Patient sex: M
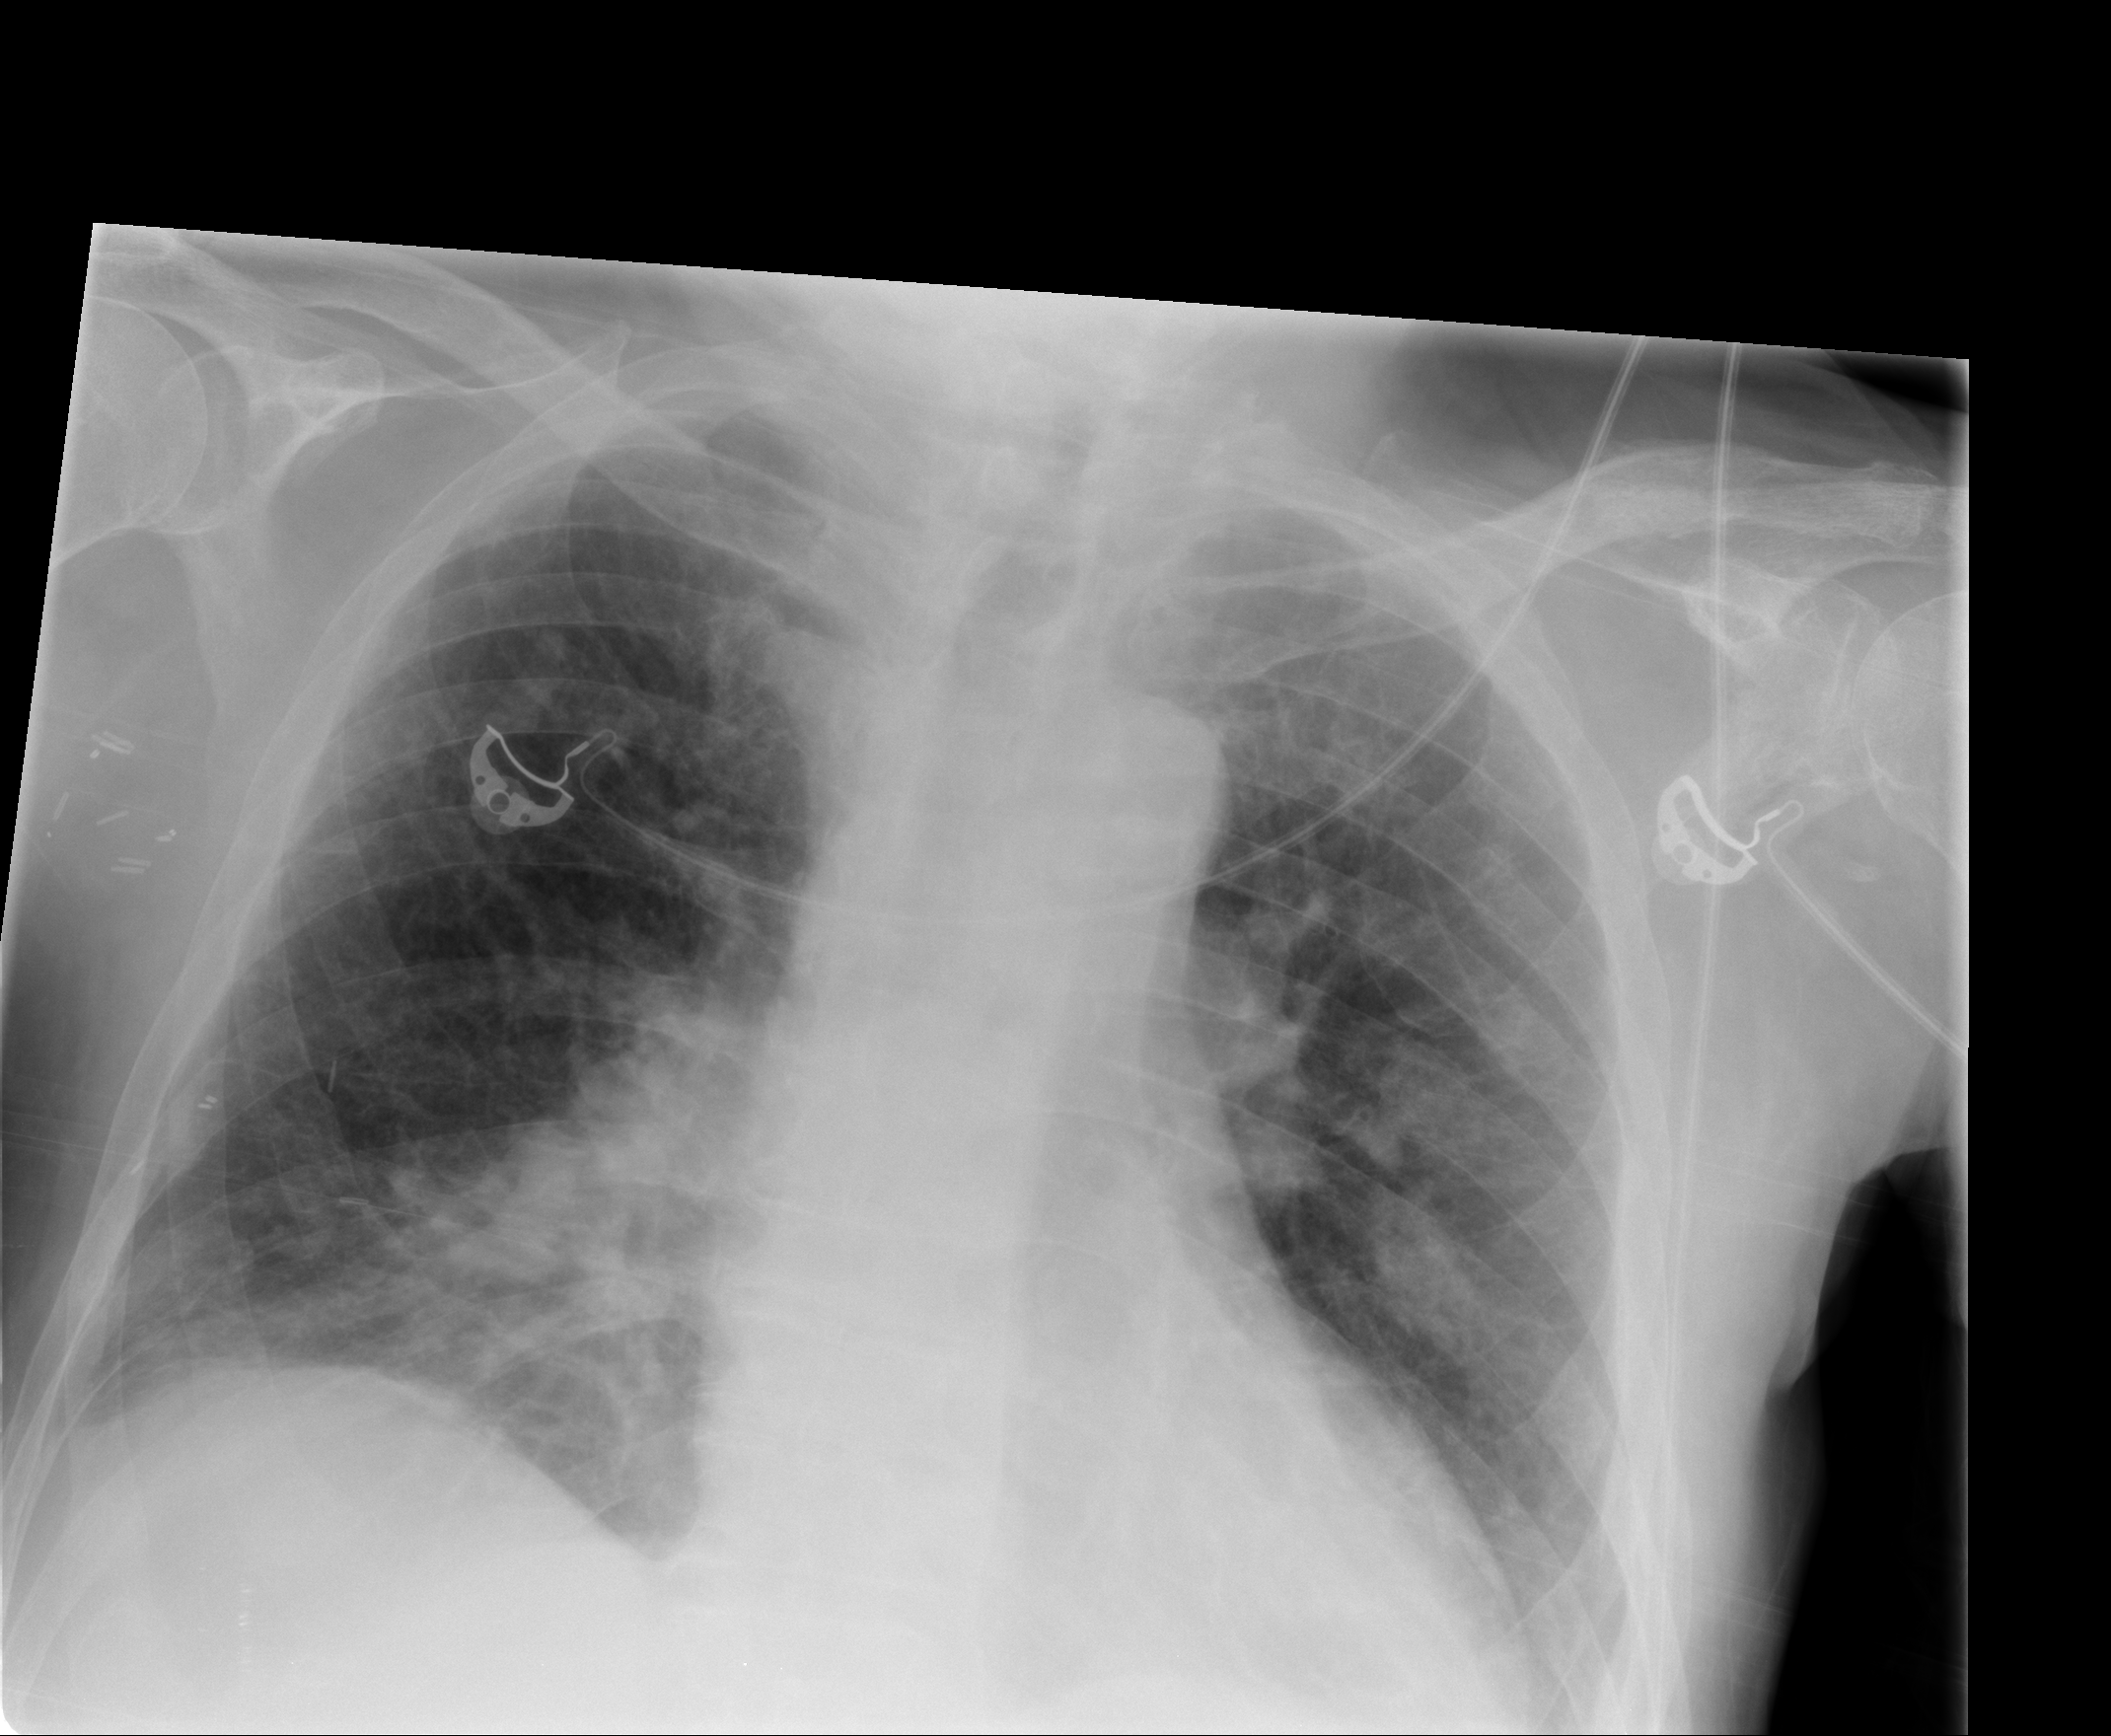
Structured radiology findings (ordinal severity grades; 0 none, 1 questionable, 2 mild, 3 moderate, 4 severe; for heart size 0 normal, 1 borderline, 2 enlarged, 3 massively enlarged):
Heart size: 1
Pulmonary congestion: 2
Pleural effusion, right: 2
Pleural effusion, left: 2
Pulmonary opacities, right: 2
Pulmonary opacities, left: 2
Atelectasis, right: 3
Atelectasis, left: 2